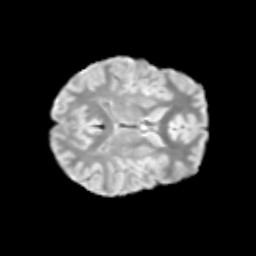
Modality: T2w
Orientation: axial
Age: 12
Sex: female
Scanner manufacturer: siemens
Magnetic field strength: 3 T
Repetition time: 3.8 s
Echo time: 0.07 s